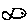
Label: fish